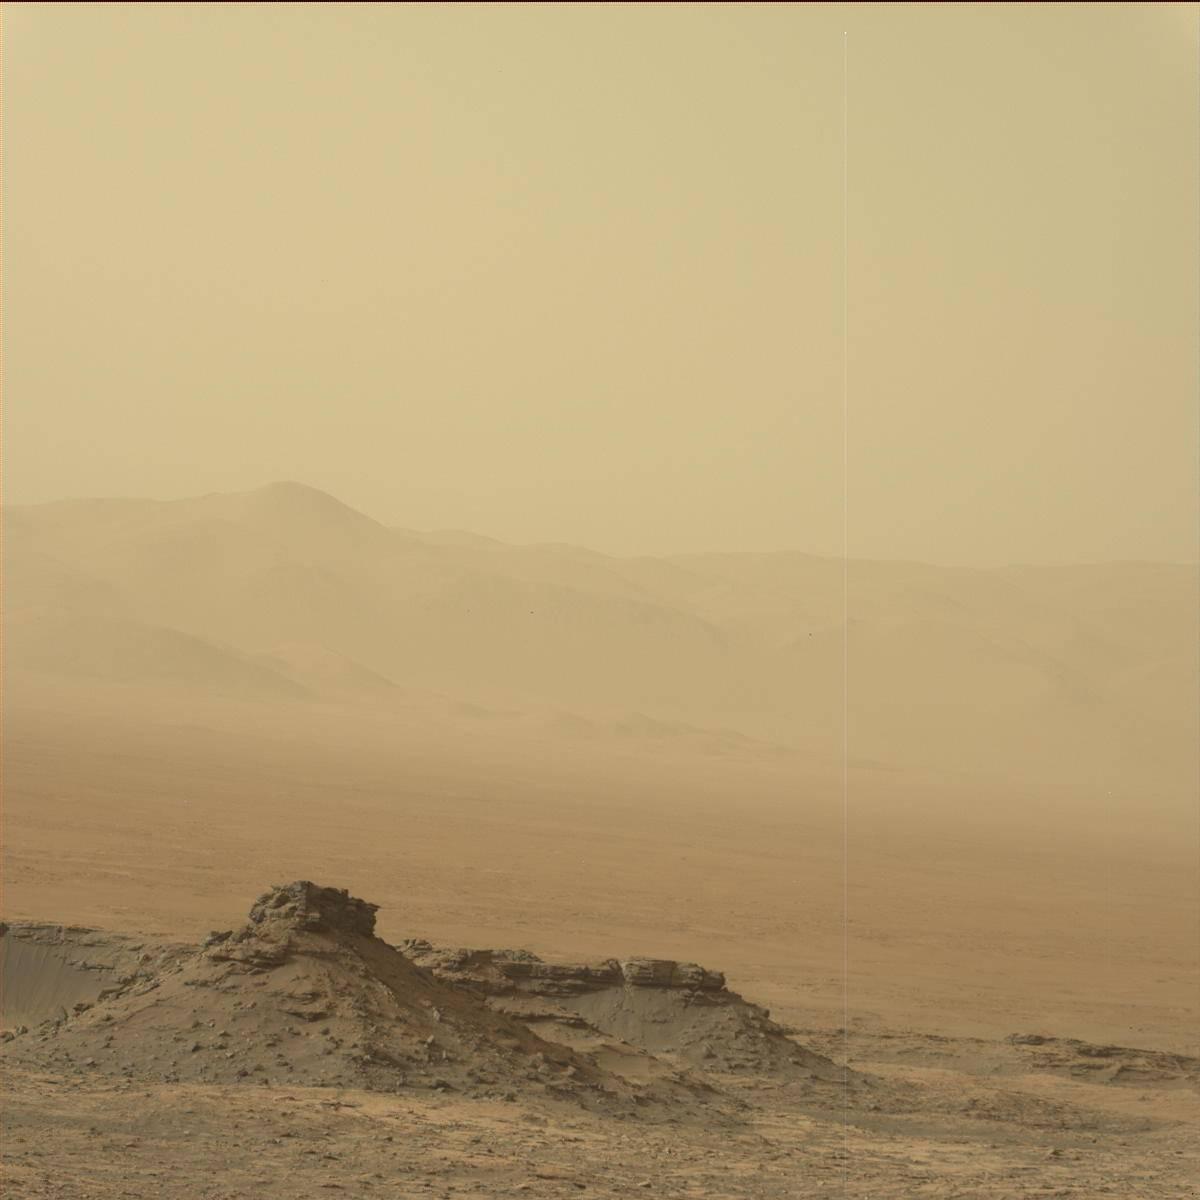
Terrain classes present: Bedrock, Ridge, Sand / Soil, Sky